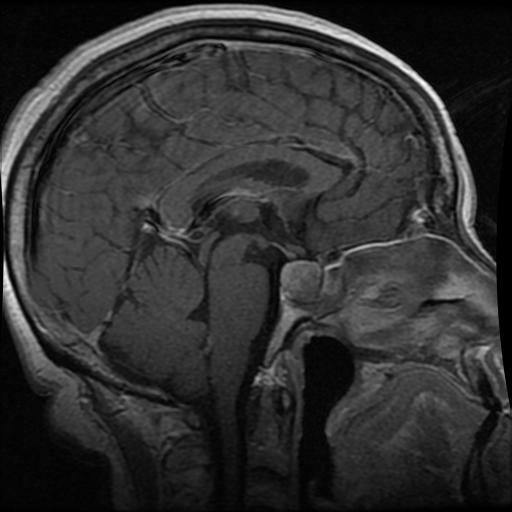
Label: pituitary